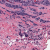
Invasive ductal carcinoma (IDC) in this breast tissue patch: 1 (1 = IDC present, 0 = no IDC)